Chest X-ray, PA view. Patient: 58 years old, sex F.
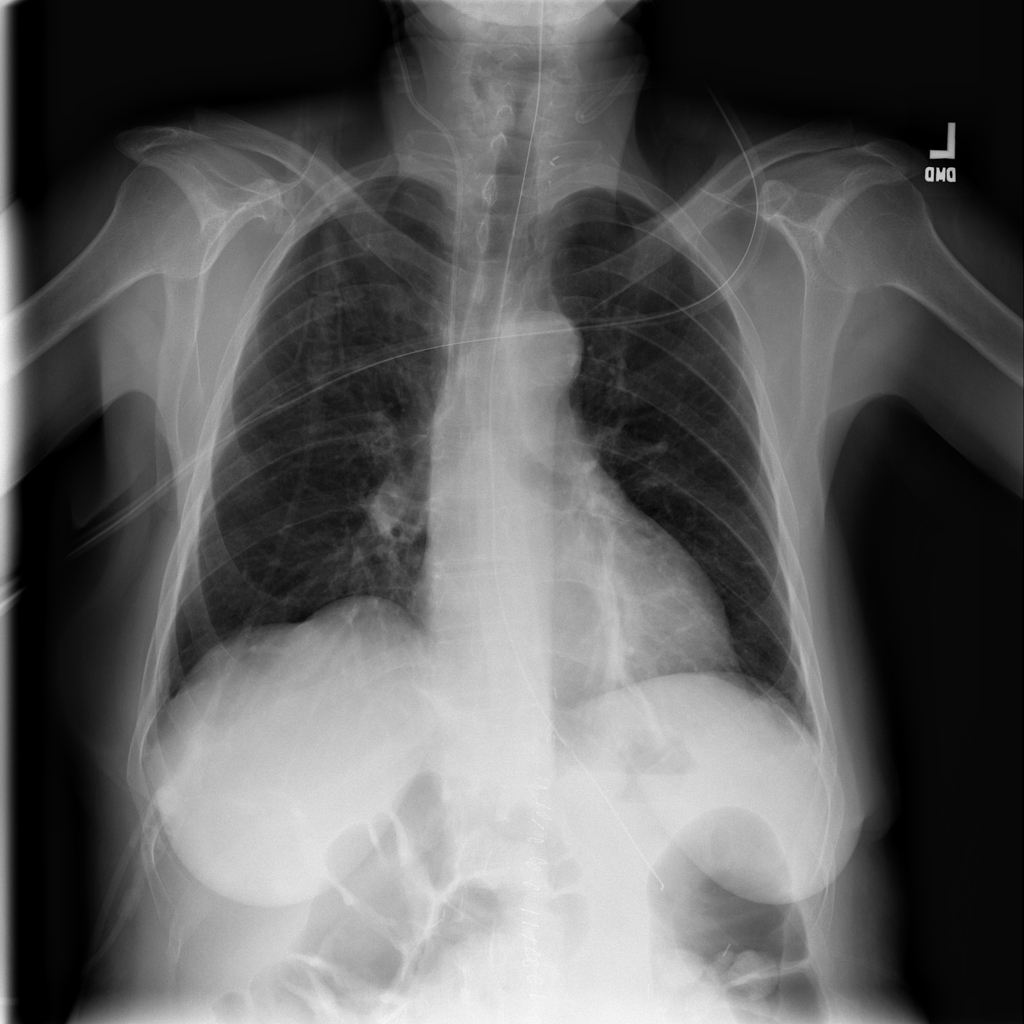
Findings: No Finding